Interaction volume radius: 10 \u00c5
Interaction volume height: 35 \u00c5
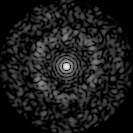
Disorder parameter: 0.7898